Field crop: maize
Growth stage: 1
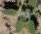
Species: chenopodium